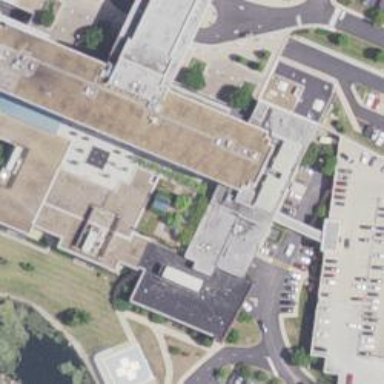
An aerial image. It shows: Hospital building.